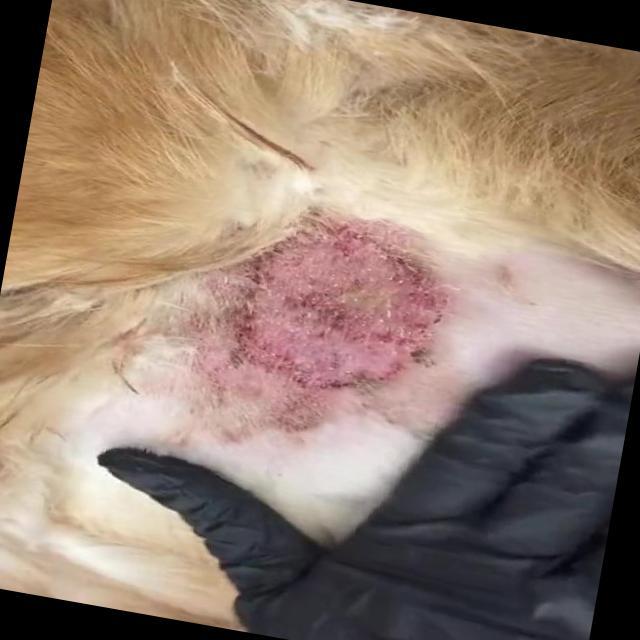
Canine dermatitis — inflammation of the skin presenting with erythema, pruritus, papules, and excoriation. May be allergic, contact, or atopic in origin.